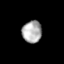
Tissue: skin
Cell type: Epithelial cells
Senescence score: 0.2626
Nuclear area (px): 421
Mean DAPI intensity: 173.736